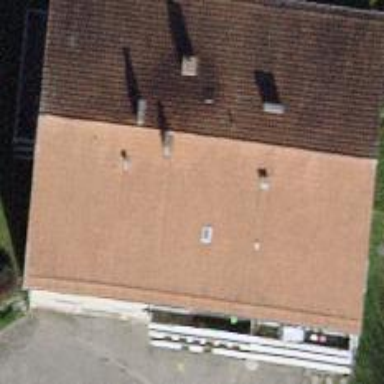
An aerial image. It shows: Building with tile roof.